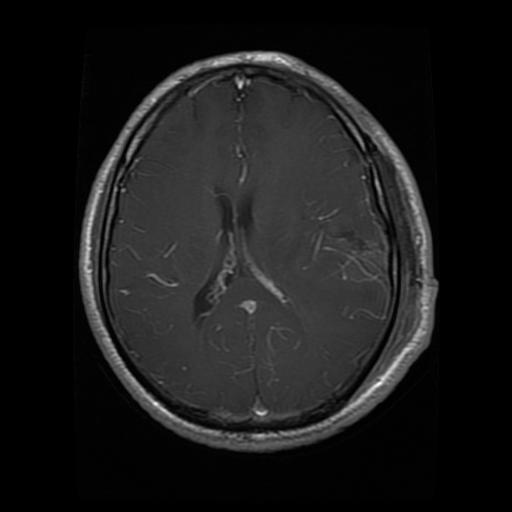
Label: glioma